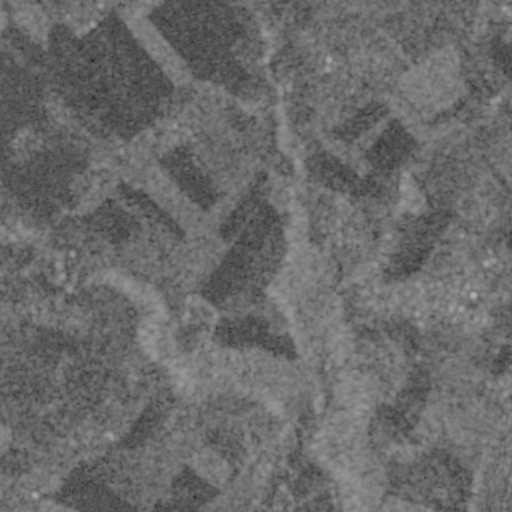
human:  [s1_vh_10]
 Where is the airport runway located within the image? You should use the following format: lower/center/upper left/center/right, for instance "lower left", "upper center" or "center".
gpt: The airport runway is located in the lower right of the image.
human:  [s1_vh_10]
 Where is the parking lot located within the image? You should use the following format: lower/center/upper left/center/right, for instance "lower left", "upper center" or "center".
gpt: The parking lot is located in the upper right of the image.
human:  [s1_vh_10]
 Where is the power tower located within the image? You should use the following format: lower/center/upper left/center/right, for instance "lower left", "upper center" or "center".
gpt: The power tower is located in the lower left of the image.
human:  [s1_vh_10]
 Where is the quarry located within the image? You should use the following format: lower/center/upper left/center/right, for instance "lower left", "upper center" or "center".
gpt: There is no quarry in the image.

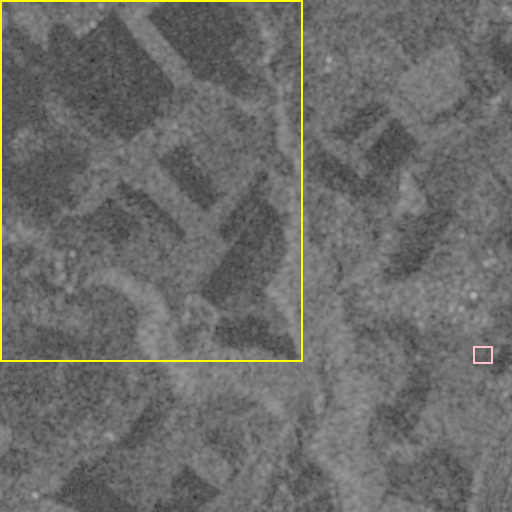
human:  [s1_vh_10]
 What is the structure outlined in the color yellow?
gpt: The structure outlined in yellow is a crop field.
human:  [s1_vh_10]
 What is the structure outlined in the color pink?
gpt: The structure outlined in pink is a park.
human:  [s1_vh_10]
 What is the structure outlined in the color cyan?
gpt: There is no cyan outline.